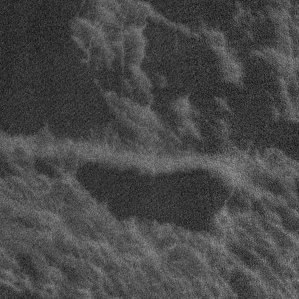
Label: frost